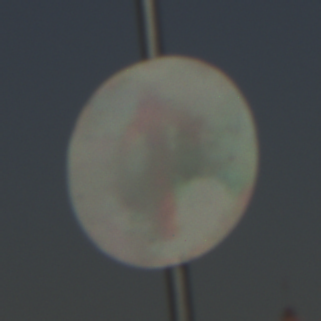
Verkehrszeichen: VorgeschriebeneFahrtrichtungGeradeaus
Umgebung: Outdoor, Suburban
Tageszeit: MorningAfternoon
Wetter: Clear
Licht: Natural
Jahreszeit: NotSpecified
Kontrast: HighContrast